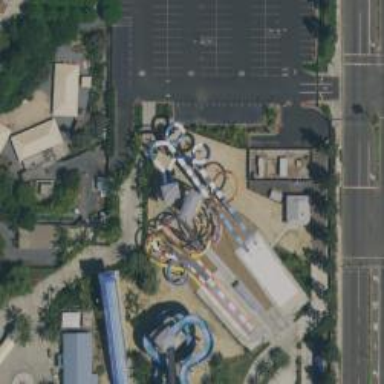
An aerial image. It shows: Water slide attraction.